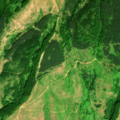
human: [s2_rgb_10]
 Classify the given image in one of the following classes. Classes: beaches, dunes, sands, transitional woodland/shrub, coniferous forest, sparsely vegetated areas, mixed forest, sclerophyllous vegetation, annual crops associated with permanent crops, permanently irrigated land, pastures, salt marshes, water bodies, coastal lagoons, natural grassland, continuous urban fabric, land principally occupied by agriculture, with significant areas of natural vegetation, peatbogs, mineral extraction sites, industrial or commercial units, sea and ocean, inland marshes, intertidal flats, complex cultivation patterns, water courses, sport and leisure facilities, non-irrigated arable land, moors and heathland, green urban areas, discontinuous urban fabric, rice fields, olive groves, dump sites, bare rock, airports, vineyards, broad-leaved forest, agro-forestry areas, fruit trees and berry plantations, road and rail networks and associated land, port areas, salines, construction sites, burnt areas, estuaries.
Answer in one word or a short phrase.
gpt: broad-leaved forest, coniferous forest, natural grassland, transitional woodland/shrub